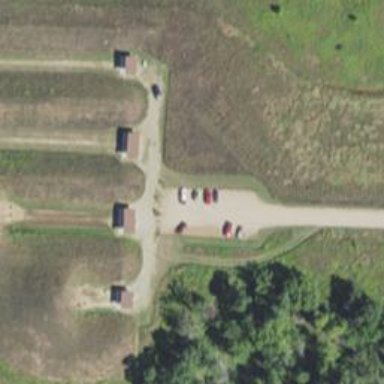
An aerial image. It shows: Shooting ground for the sport of shooting.